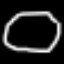
Label: octagon